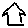
Label: house